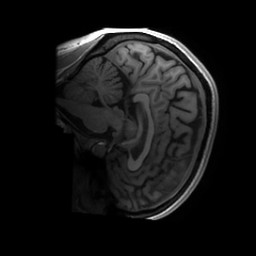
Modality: T1w
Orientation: sagittal
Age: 25
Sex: female
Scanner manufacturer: ge
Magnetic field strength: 3 T
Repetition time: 0.00724 s
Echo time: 0.0027 s